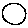
Label: circle